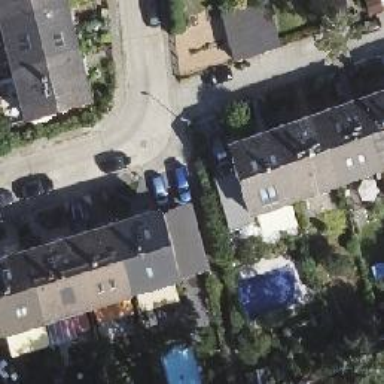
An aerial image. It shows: Residential road with sidewalks on both sides.